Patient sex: F
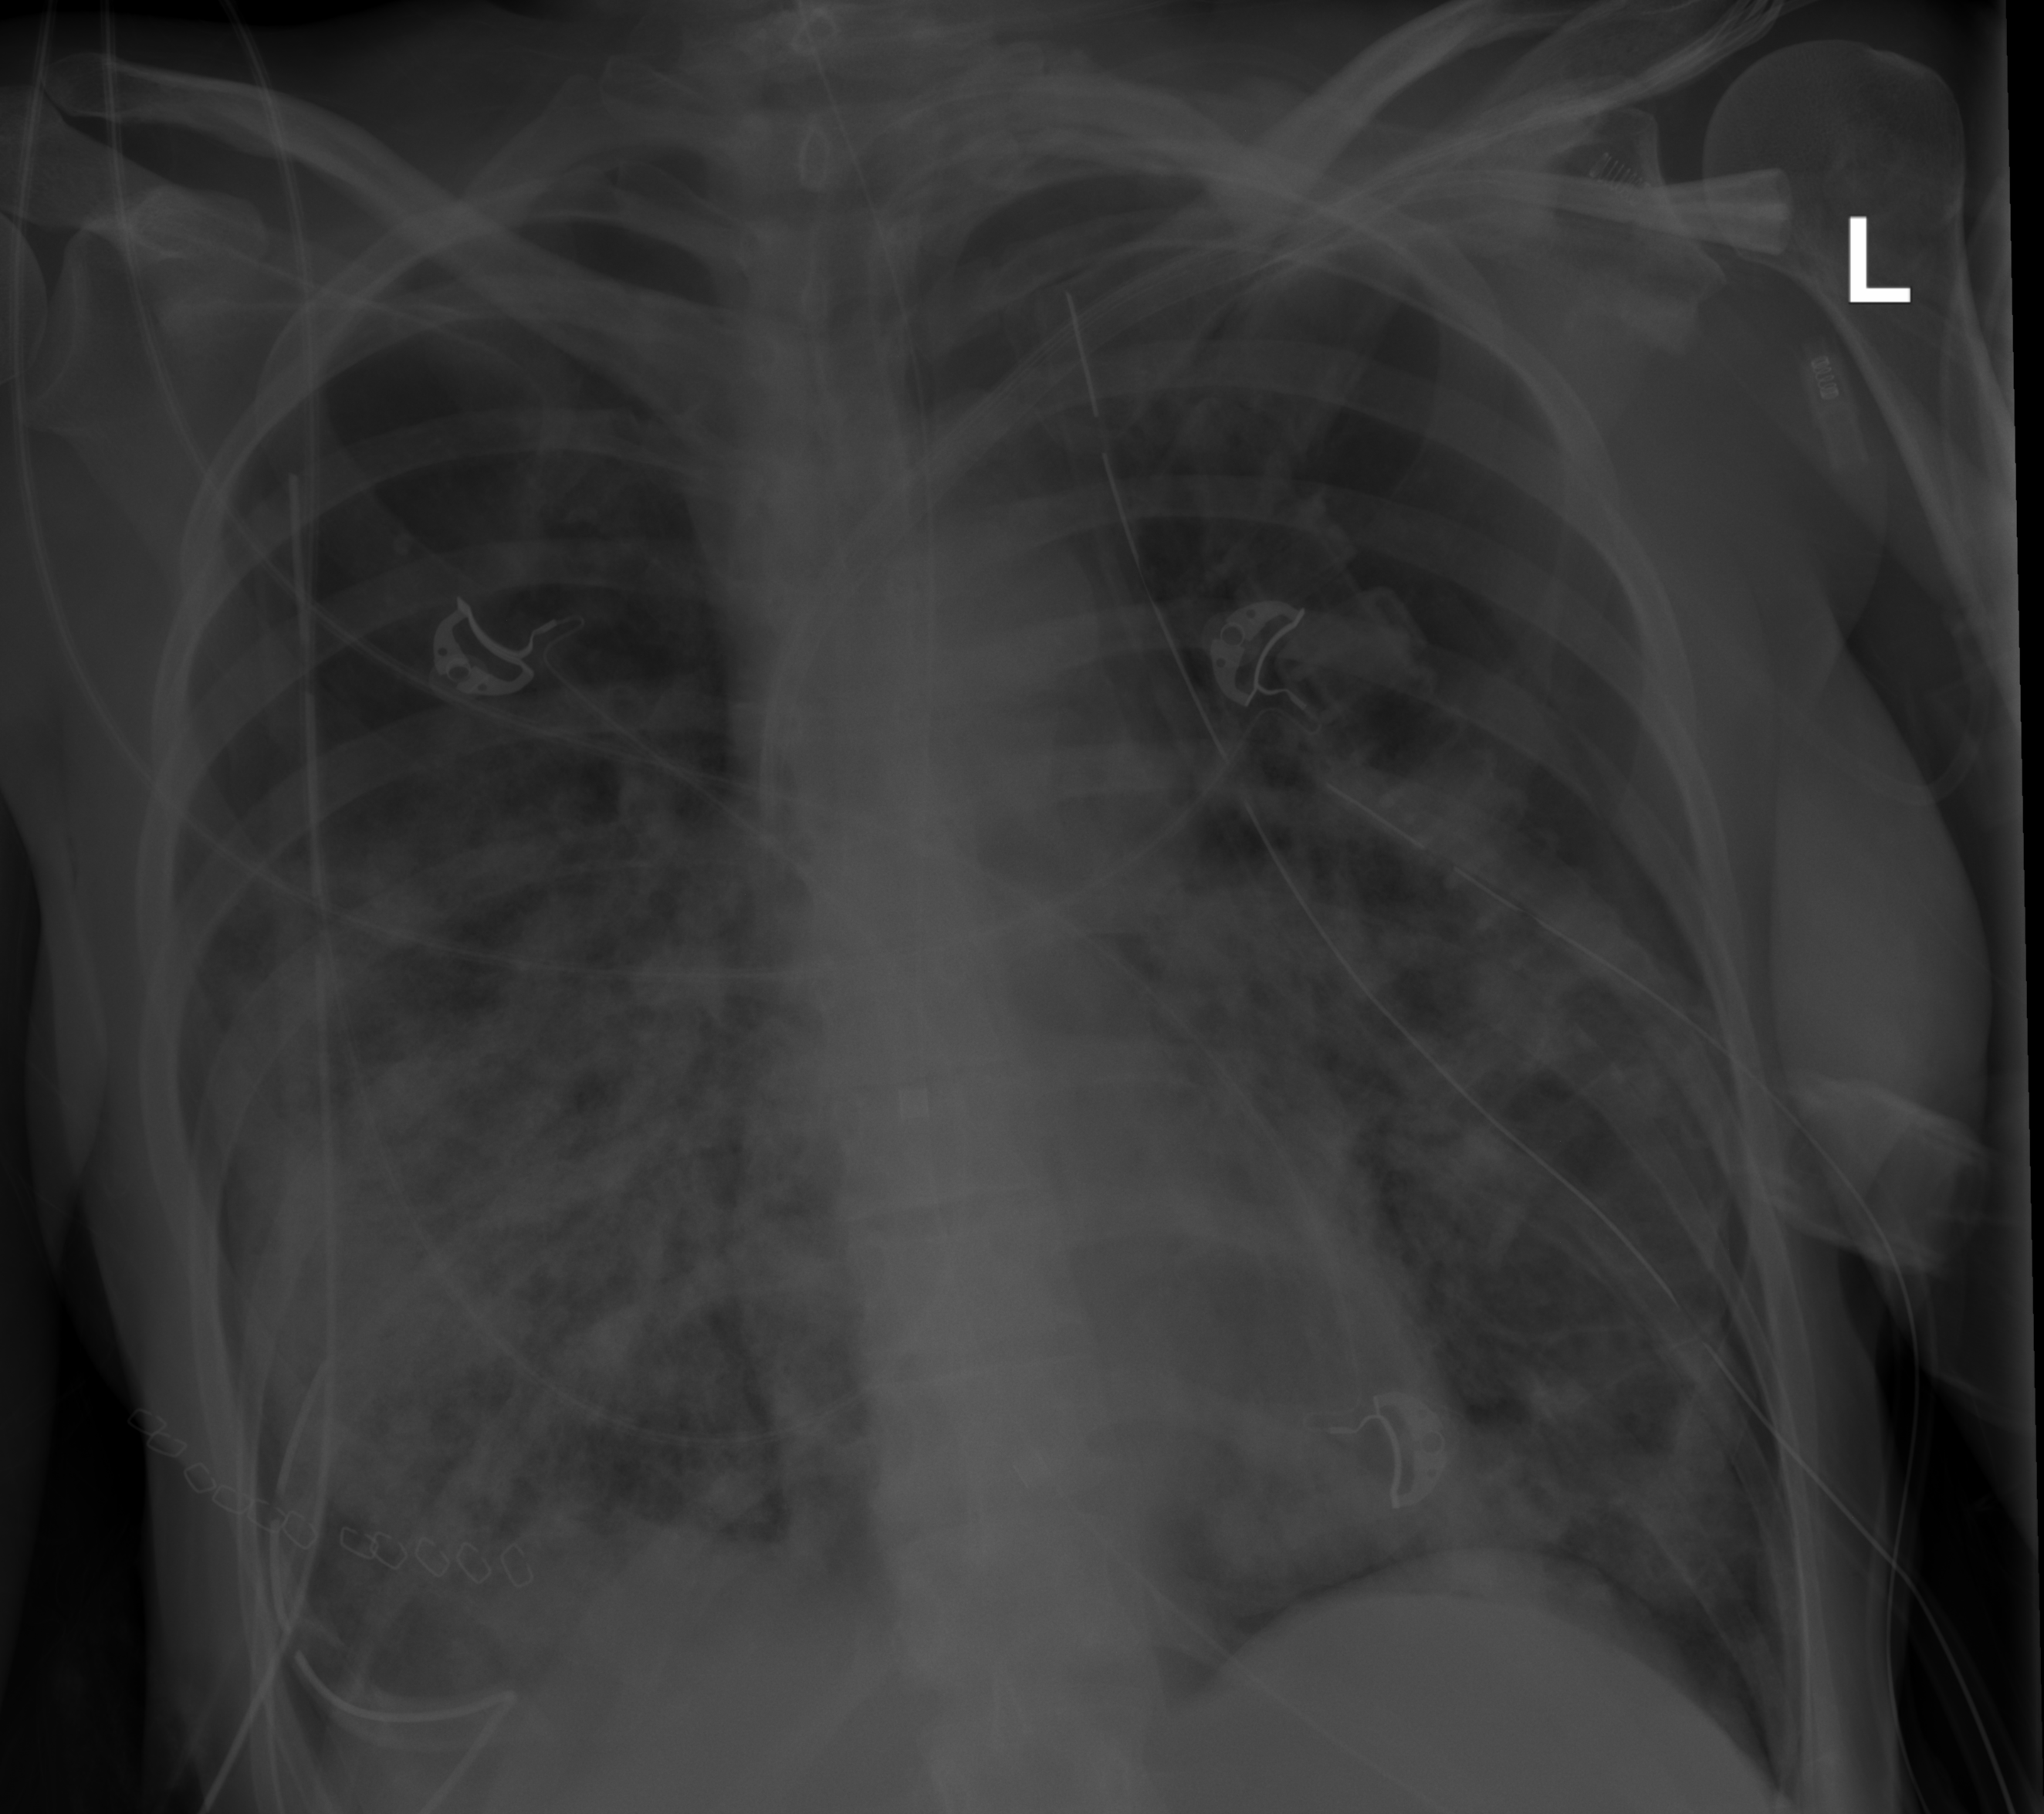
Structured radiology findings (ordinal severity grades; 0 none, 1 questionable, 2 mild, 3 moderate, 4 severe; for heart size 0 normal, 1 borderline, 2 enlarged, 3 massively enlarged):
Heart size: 0
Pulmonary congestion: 0
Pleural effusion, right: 0
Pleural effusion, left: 0
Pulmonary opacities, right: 3
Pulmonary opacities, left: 3
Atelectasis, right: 3
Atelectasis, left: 3